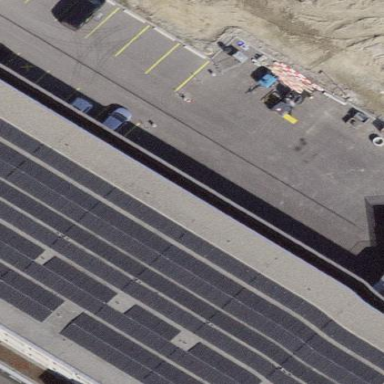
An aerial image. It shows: Solar power generator.